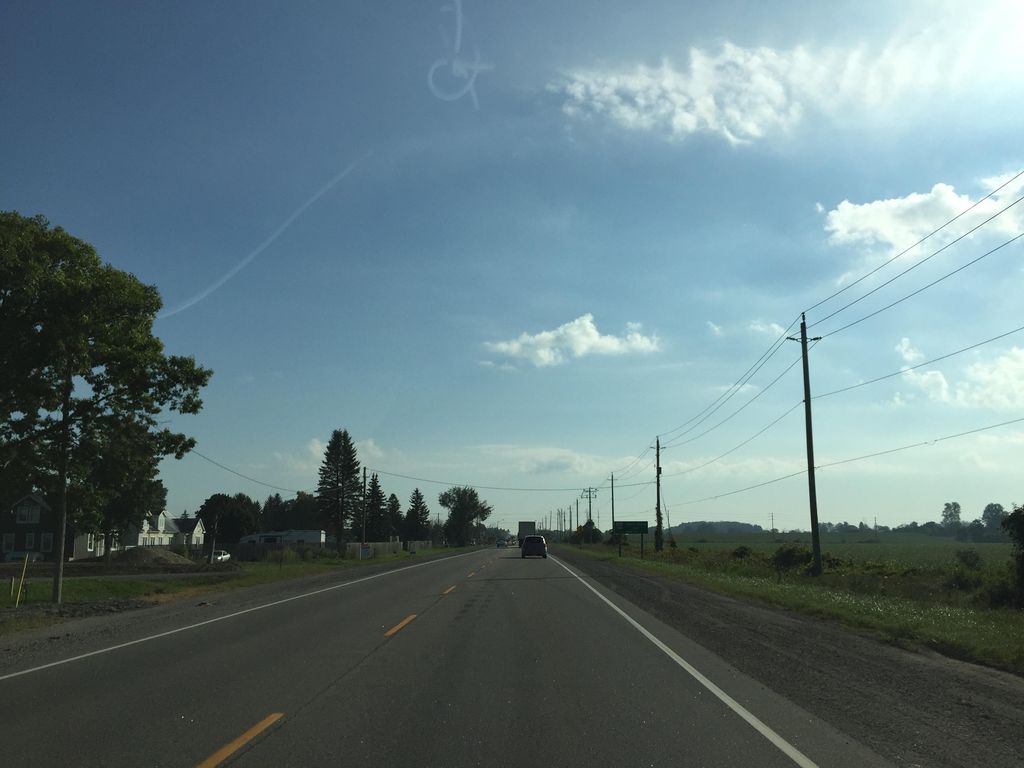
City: kitchener-waterloo